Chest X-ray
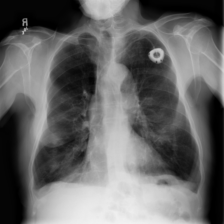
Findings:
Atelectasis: positive
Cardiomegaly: negative
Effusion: negative
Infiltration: positive
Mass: negative
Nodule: positive
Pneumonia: negative
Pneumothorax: negative
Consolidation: negative
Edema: negative
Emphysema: negative
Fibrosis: negative
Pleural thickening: negative
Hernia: negative